Question: I have requirement to save data data in multiple dropdowns with master submit button and save individual dropdowns with its specific submit button. the image explains the scenario

and sample code for the form looks like this now i have submit button above which should read all dropdown values and send to cakephp action.can any body suggest me some solutions on how to do this.JavaScript can do this but i do not know how to call cakephp actions from javascript and pass data to them.
'''
<?php foreach ($epaProperties as $epaProperty): ?>
<?php ?>
<div class="span4">
<div class="detail2n">
<div class="utility-address">
<address class="mb0">
<b class="txtgreen"> <?php echo $epaProperty['EpaProperty']['name'] ?></b><br>
<?php echo $epaProperty['EpaProperty']['property_id'] ?><br>
</address>
</div>
</div>
</div>
<div class="span4">
<div class="utility-field">
<div class="row-fluid">
<div class="input text">
<?php echo $this->Form->create('EpaPropertySync');?>
<?php echo $this->Form->input('epa_property_id', array('type' => 'hidden', 'value' =>$epaProperty['EpaProperty']['property_id'] )); ?>
<?php echo $this->Form->input('gpsf_property_id', array('class'=>'span12 mb0','empty'=>'--select--', 'type' => 'select','label'=>false,'options' =>$PropertyAndSpace,'default'=>$epaProperty['EpaPropertySyncList']['gpsf_property_id'])); ?>
<?php echo $epaProperty['EpaPropertySyncList']['DateCreated']; ?>
</div>
</div>
</div>
</div>
<div class="span4">
<div class="utility-field">
<div class="row-fluid">
<div class="input text">
<button type="submit" class="btn-flatgreen autoWidth"> Sync Property Data Now </button>
<?php echo $this->Form->end(); ?>
</div>
</div>
</div>
</div>
<?php endforeach; ?>
'''
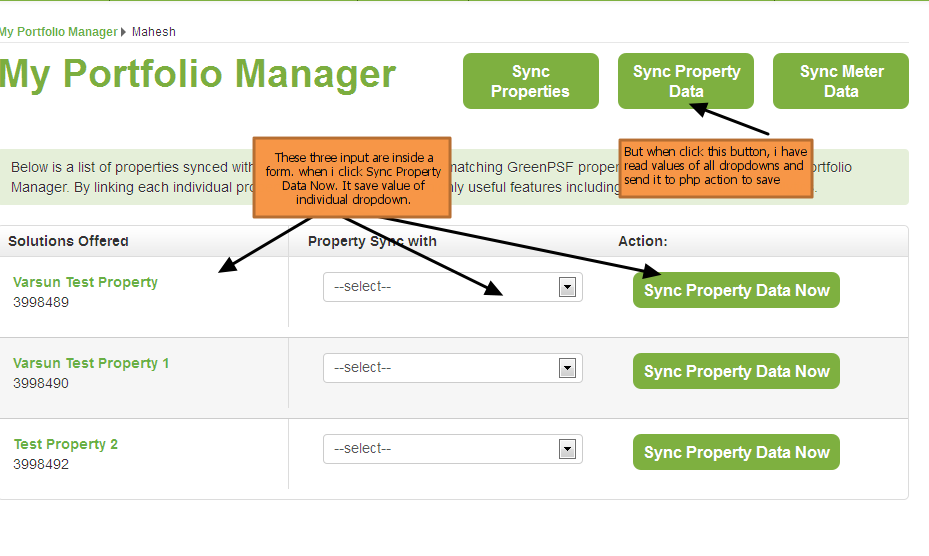
Answer: One function will have to read all the fields and submit them via post and the other one needs to submit only the single field when the button is clicked. So you have to bind the JS calls to the right scope and only submit what you need.
> but i do not know how to call cakephp actions from javascript and pass
data to them
That's just regular HTTP POST/GET. The only difference is that JS sends the request. Use whatever methods your JS lib provides $.ajax in jquery AFAIR.
Search here or on Google for "ajax post", "jquery submit form" and similar keywords. You'll have to learn how AJAX works now.
<URL>